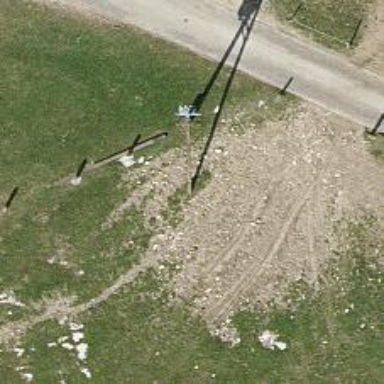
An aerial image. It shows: Distribution transformer on power pole.